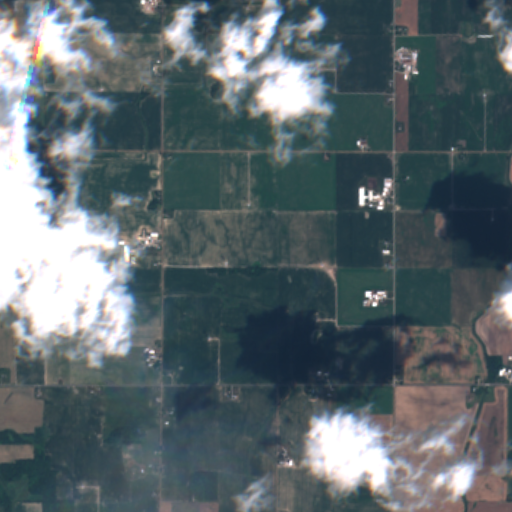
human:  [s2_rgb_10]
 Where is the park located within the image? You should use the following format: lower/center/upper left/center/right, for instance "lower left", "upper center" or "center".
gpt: There is no park in the image.